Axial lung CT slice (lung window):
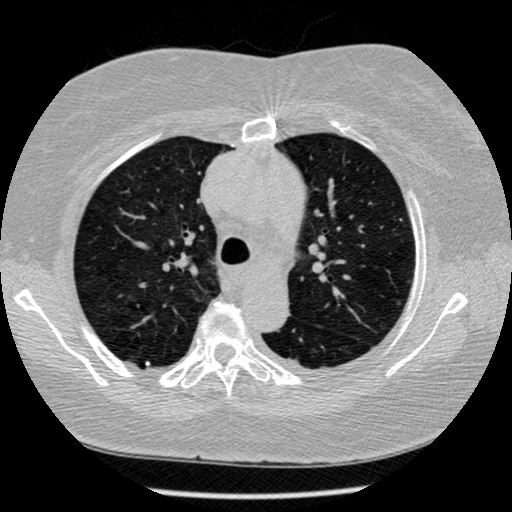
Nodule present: no